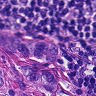
Metastatic tissue present: yes